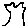
Label: tree